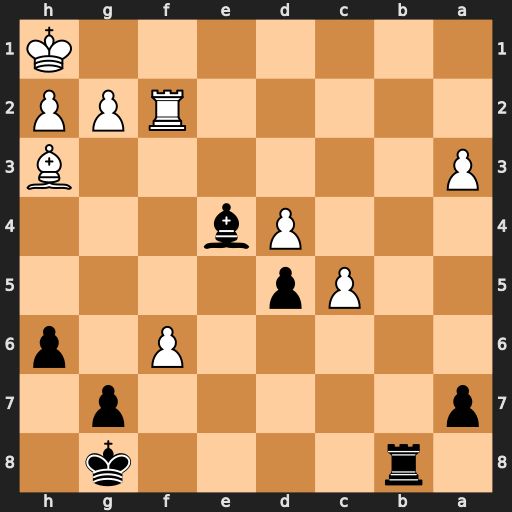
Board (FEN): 1r4k1/p5p1/5P1p/2Pp4/3Pb3/P6B/5RPP/7K
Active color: b
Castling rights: -
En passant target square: -
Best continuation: Rb1+ Rf1 Rxf1#